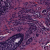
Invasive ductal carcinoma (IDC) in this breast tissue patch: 0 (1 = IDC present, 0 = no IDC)